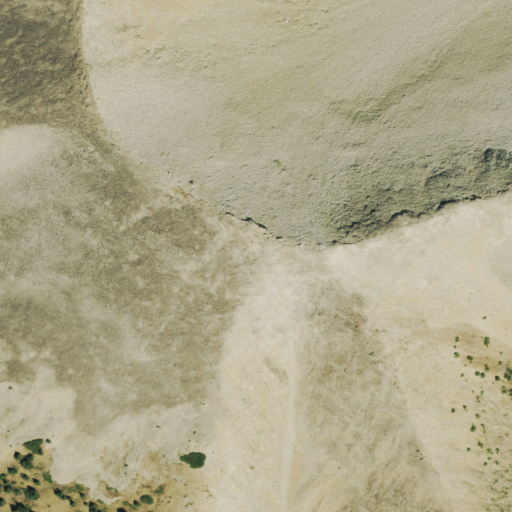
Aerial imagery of mountain in Colorado named Whetstone Mountain containing barren land, shrub, grassland, and snow